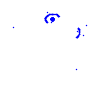
Particle: kaon